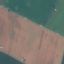
Land use / land cover class: AnnualCrop